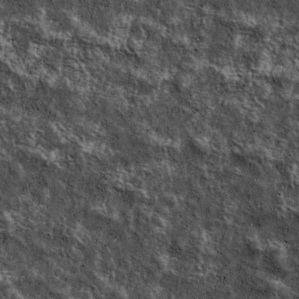
Label: non_frost